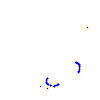
Particle: kaon